Field crop: maize
Growth stage: 1
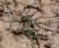
Species: salsola